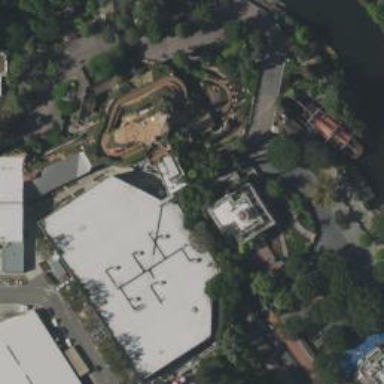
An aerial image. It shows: Track for dark ride.